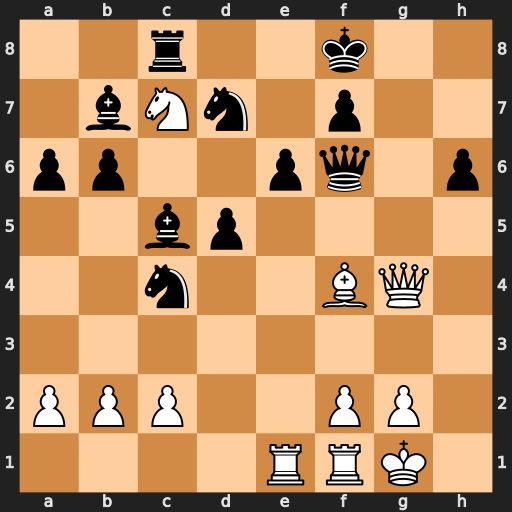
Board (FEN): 2r2k2/1bNn1p2/pp2pq1p/2bp4/2n2BQ1/8/PPP2PP1/4RRK1
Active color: w
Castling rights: -
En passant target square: -
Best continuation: Nxe6+ fxe6 Rxe6